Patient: sex M, age 51
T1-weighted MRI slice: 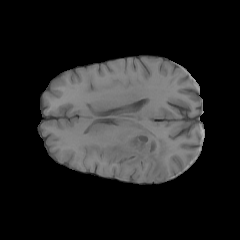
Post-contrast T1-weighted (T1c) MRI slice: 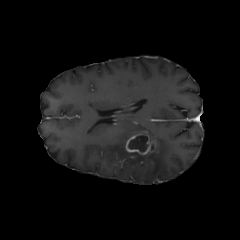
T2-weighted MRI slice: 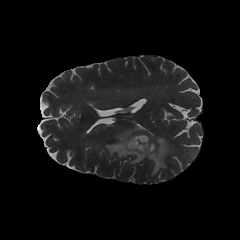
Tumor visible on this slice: yes
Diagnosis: Glioblastoma, IDH-wildtype
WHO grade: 4